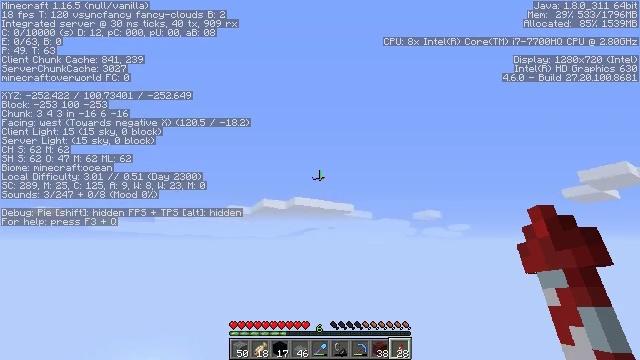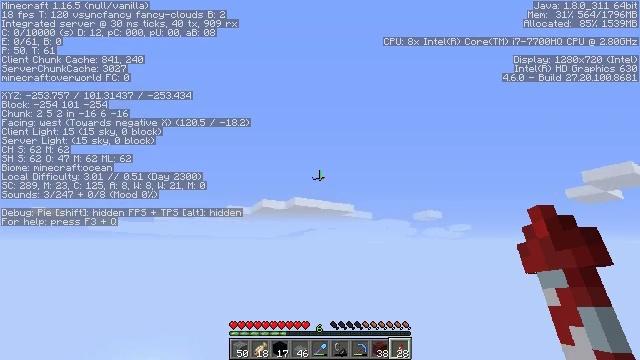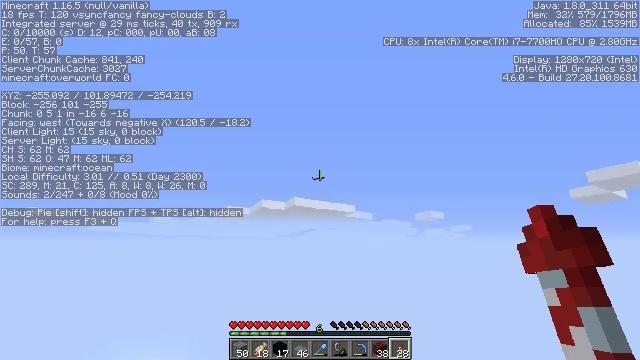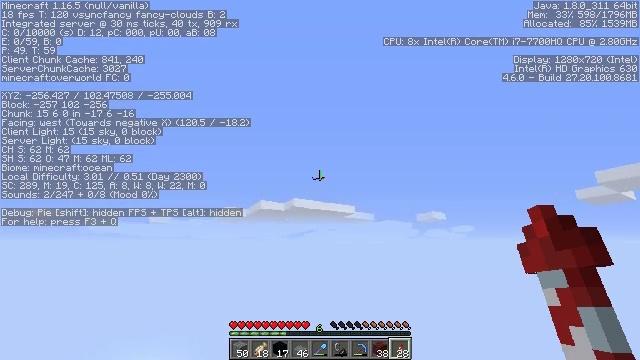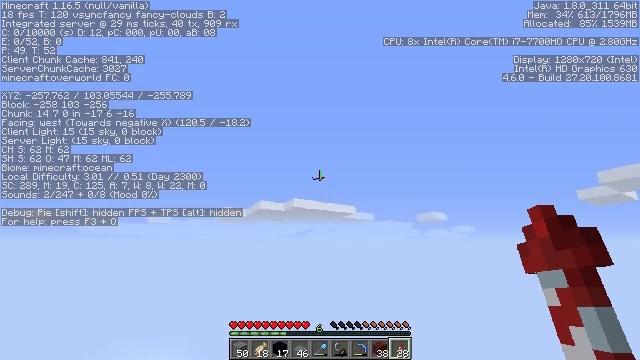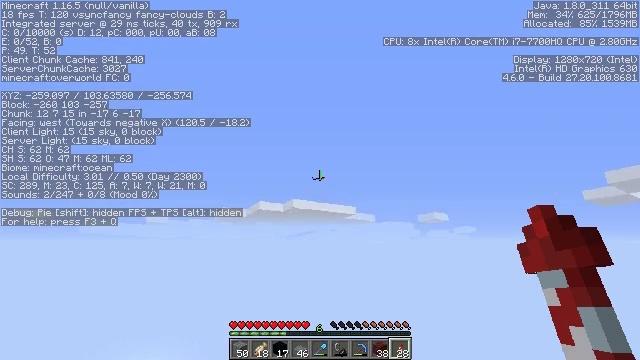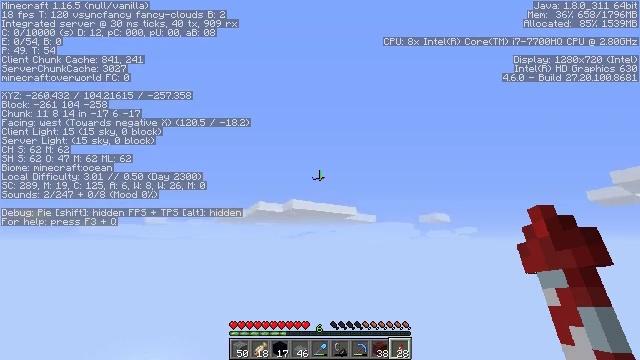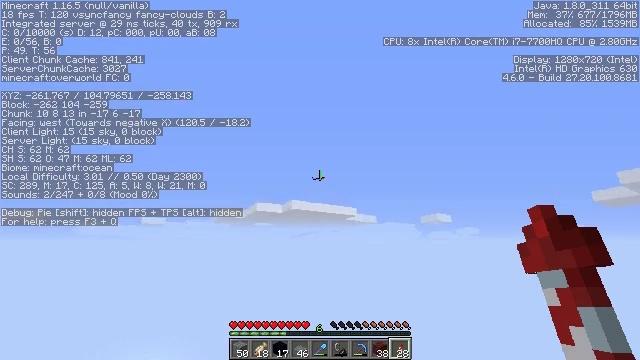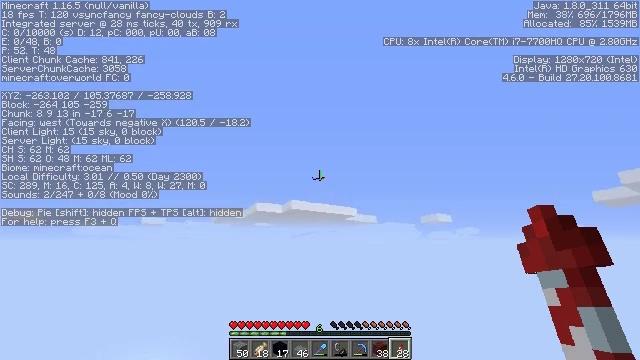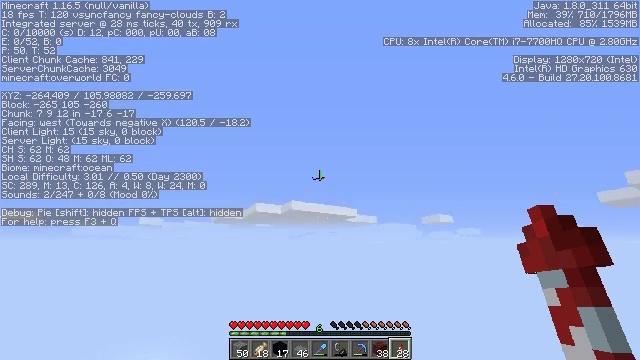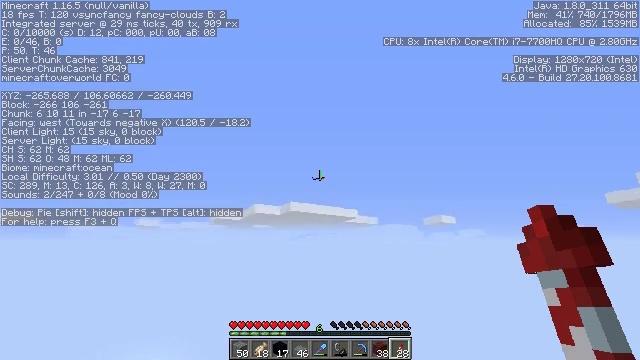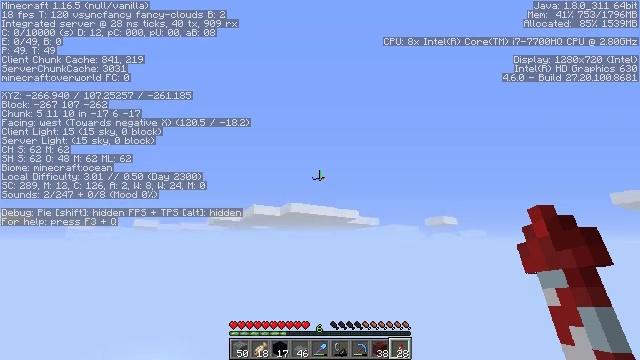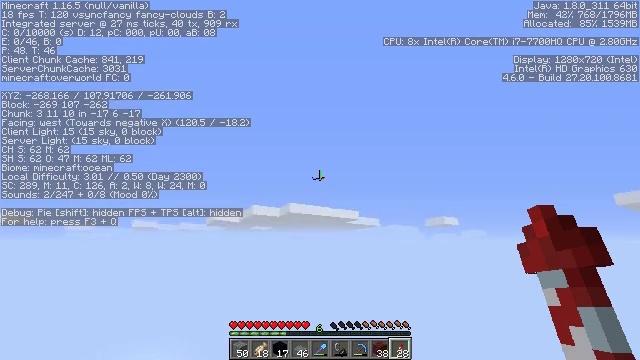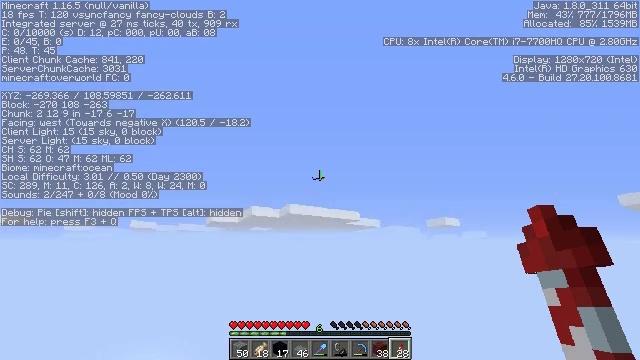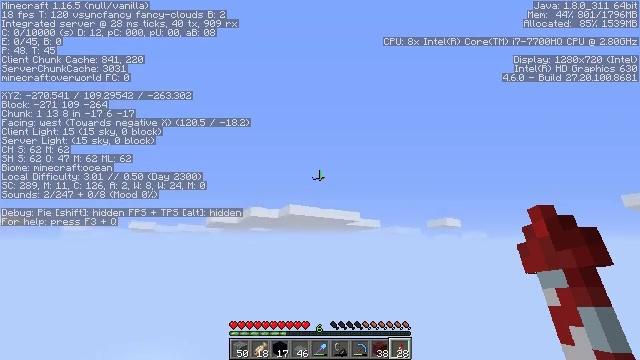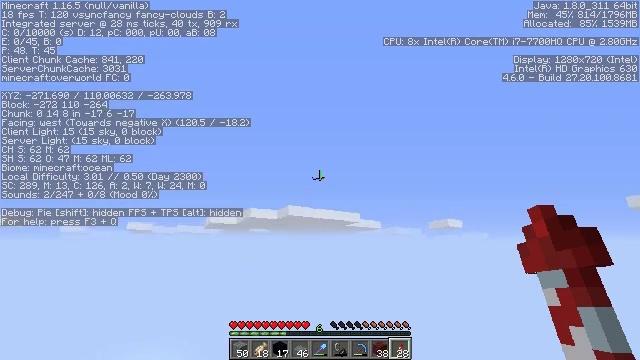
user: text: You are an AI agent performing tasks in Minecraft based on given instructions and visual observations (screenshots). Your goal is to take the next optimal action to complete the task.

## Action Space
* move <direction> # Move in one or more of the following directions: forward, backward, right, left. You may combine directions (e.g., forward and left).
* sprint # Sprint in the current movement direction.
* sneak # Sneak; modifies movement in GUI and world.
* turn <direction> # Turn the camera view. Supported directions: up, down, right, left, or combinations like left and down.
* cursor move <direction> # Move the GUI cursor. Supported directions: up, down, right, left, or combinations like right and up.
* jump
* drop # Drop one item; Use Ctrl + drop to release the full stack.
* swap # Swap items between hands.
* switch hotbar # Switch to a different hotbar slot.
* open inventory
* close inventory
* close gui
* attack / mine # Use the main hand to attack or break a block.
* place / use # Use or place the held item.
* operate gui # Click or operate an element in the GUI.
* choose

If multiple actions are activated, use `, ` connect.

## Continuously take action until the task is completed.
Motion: motion action
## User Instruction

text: Collect black concrete powder by breaking it.
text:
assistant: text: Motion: no_op
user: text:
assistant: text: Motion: no_op
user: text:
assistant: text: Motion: no_op
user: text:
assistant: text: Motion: no_op
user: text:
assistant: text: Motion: no_op
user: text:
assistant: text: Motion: no_op
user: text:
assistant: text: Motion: no_op
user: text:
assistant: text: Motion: no_op
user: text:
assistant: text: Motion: no_op
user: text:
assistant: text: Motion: no_op
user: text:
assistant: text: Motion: no_op
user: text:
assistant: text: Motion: no_op
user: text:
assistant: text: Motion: no_op
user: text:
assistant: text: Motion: no_op
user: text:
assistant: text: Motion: no_op
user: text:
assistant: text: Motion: no_op
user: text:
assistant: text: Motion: no_op
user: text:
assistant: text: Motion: no_op
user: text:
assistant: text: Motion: no_op
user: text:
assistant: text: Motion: no_op
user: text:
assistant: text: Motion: no_op
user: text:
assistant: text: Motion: no_op
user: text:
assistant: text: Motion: no_op
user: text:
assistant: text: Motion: no_op
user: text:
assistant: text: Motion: no_op
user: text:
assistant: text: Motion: no_op
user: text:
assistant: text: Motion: no_op
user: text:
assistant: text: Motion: no_op
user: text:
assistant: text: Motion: no_op
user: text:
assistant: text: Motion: no_op